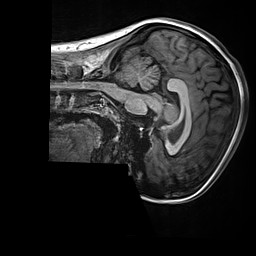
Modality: T1w
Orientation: sagittal
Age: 25
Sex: female
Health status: healthy
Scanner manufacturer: siemens
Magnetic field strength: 3 T
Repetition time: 2.5 s
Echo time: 0.00299 s